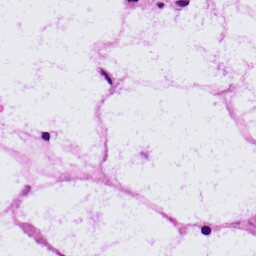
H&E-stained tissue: LymphNode